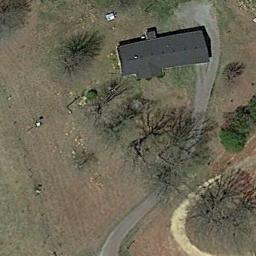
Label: sparse_residential